Chest X-ray. View position: PA
Patient age: 52
Patient sex: F
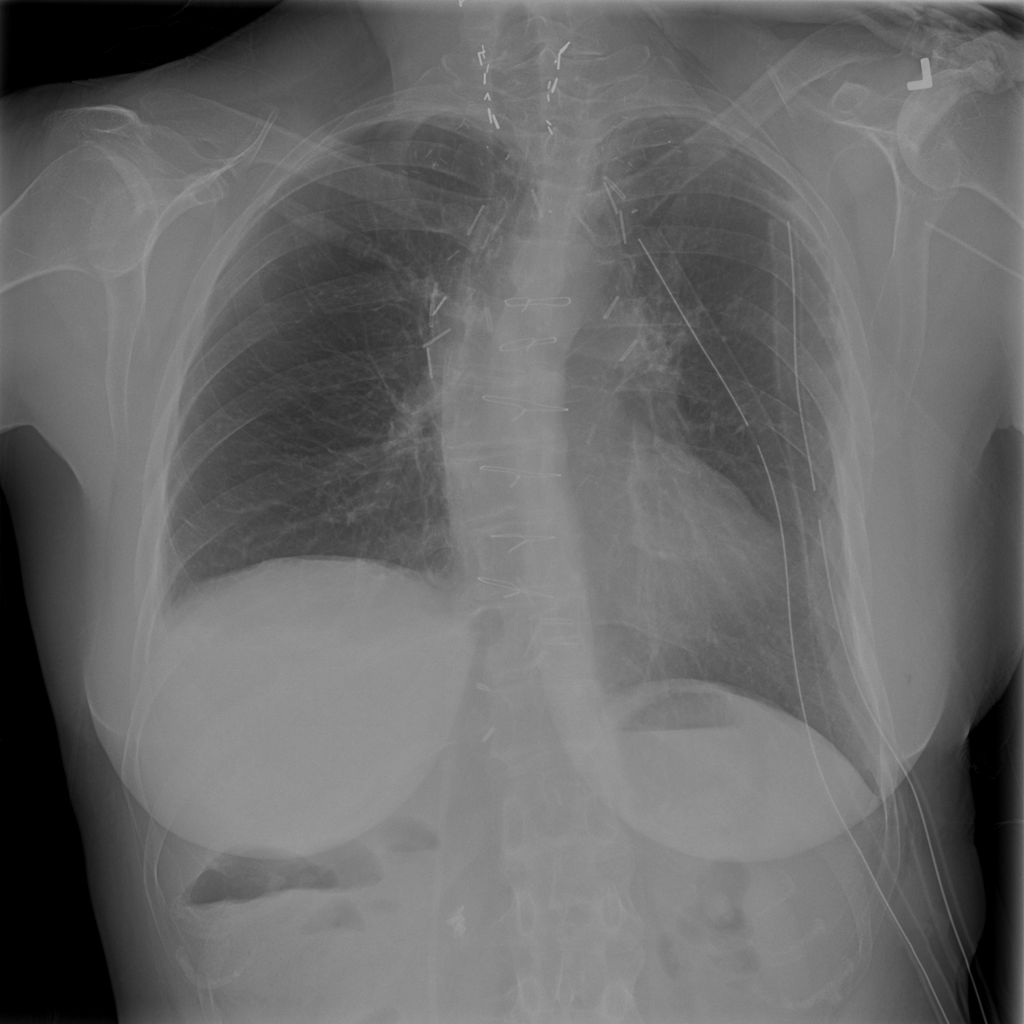
Finding: Pneumothorax